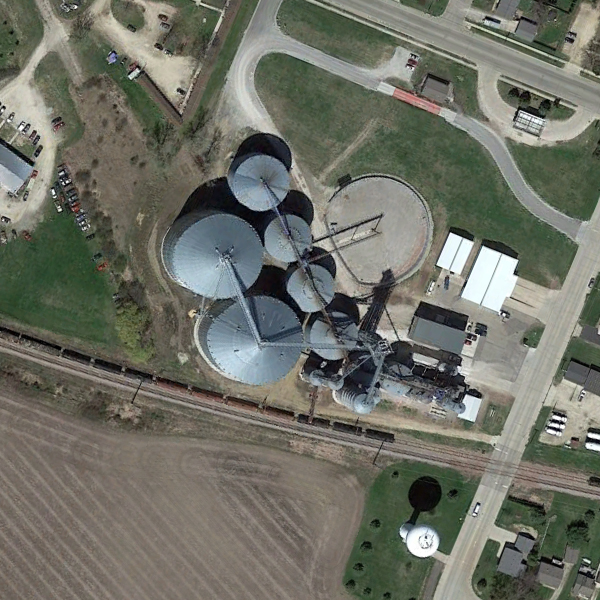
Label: StorageTanks